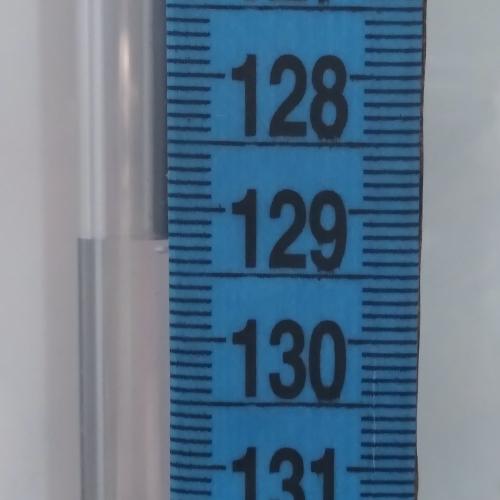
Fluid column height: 129.2 cm